This is a demodulated (Hilbert-envelope) spectrum computed from a bearing vibration snapshot; the dashed markers indicate where each bearing fault type would appear (BPFO, BPFI, BSF, FTF). Diagnose the bearing from this image, choosing from: normal, inner_race, outer_race, ball.
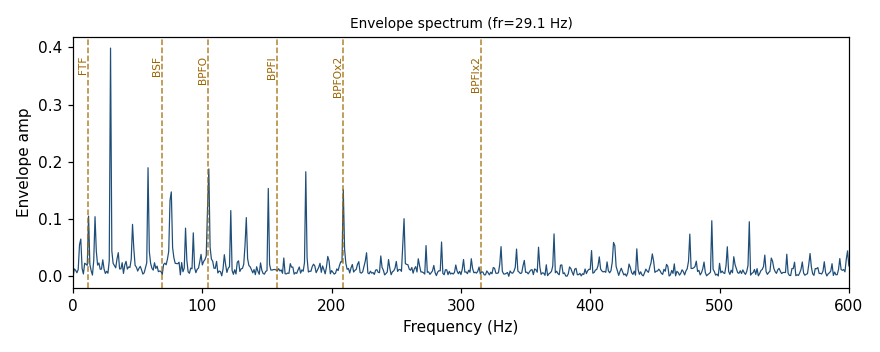
Answer: outer_race